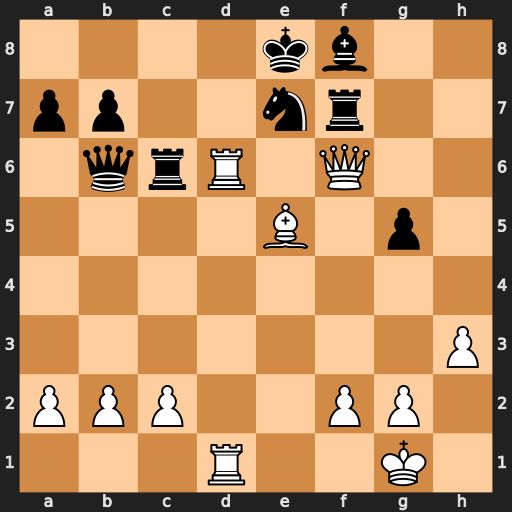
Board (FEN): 4kb2/pp2nr2/1qrR1Q2/4B1p1/8/7P/PPP2PP1/3R2K1
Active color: w
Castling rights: -
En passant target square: -
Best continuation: Rd8+ Qxd8 Rxd8+ Kxd8 Qxf7